Question: How do i make the buttons appear under the combo box here? In other words have button 1 and button 2 right underneath the combo box?
'''
public class GUI extends JFrame implements ListSelectionListener, ActionListener {
private JPanel myPanelA;
private JSplitPane itemPane;
public static void startWindowsGui ( ) {
SwingUtilities.invokeLater ( new Runnable ( ) {
public void run ( ) {
GUI gui = new GUI ( );
gui.setVisible ( true );
}
} );
}
public GUI() {
// Set the layout to a grid
setLayout ( new BorderLayout ( 5, 5 ) );
setTitle ( "UI " );
setSize ( 800, 600 );
setDefaultCloseOperation ( EXIT_ON_CLOSE );
setBackground ( new Color ( 15, 255, 10 ) );
addComponents ( );
}
private void addComponents ( ) {
JSplitPane mainPane = new JSplitPane ( JSplitPane.HORIZONTAL_SPLIT );
itemPane = new JSplitPane ( JSplitPane.VERTICAL_SPLIT );
mainPane.add ( PanelA ( ), JSplitPane.LEFT );
mainPane.add ( itemPane, JSplitPane.RIGHT );
mainPane.setOneTouchExpandable ( true );
itemPane.setOpaque(true);
itemPane.setBackground(new Color(0xffffffc0));
BufferedImage myPicture = null;
try {
myPicture = ImageIO.read(new File("C:/Users/Desktop/image.jpg"));
} catch (IOException e) {
// TODO Auto-generated catch block
e.printStackTrace();
}
JLabel picLabel = new JLabel(new ImageIcon(myPicture));
//add(picLabel);
itemPane.add(picLabel);
add ( mainPane, BorderLayout.CENTER );
}
private JPanel PanelA ( ) {
myPanelA = new JPanel ( );
myPanelA.setLayout ( new BorderLayout ( 0, 0 ) );
myPanelA.add ( buttonPanel ( ), BorderLayout.NORTH );
myPanelA.setBorder ( new EmptyBorder ( 0, 0, 0, 0 ) );
myPanelA.setBackground(new Color(0,0,0));
return myPanelA;
}
@Override
public void actionPerformed(ActionEvent e) {
}
@Override
public void valueChanged(ListSelectionEvent arg0) {
}
private JPanel buttonPanel ( ) {
// Create the panel
JPanel addButton = new JPanel ( );
JPanel cards; //a panel that uses CardLayout
String BUTTONPANEL = "Card with JButtons";
String TEXTPANEL = "Card with JTextField";
JPanel comboBoxPane = new JPanel(); //use FlowLayout
String comboBoxItems[] = { BUTTONPANEL, TEXTPANEL };
JComboBox cb = new JComboBox(comboBoxItems);
cb.setEditable(false);
//cb.addItemListener(this);
comboBoxPane.add(cb);
//Create the "cards".
JPanel card1 = new JPanel();
card1.add(new JButton("Button 1"));
card1.add(new JButton("Button 2"));
JPanel card2 = new JPanel();
card2.add(new JTextField("TextField", 10));
//Create the panel that contains the "cards".
cards = new JPanel(new CardLayout());
cards.add(card1, BUTTONPANEL);
cards.add(card2, TEXTPANEL);
addButton.add(comboBoxPane, BorderLayout.PAGE_START);
addButton.add(cards, BorderLayout.CENTER);
return addButton;
}
}
'''

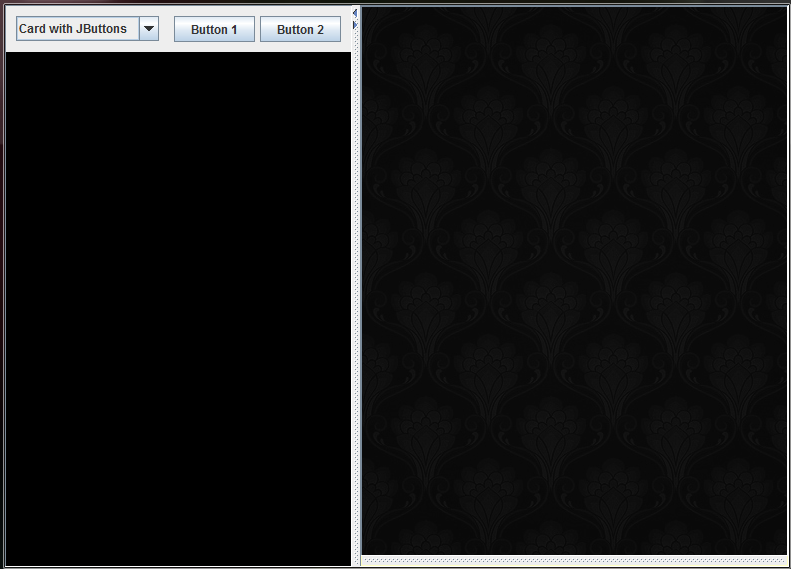
Answer: Use 'BoxLayout' for the panel instead of it's default layout which is 'FlowLayout'.
See this link: <URL>. In your case, 'BoxLayout.Y_AXIT' will helps.
For example:
'''
JPanel panel = new JPanel();
panel.setLayout(new BoxLayout(panel,BoxLayout.Y_AXIS));
'''